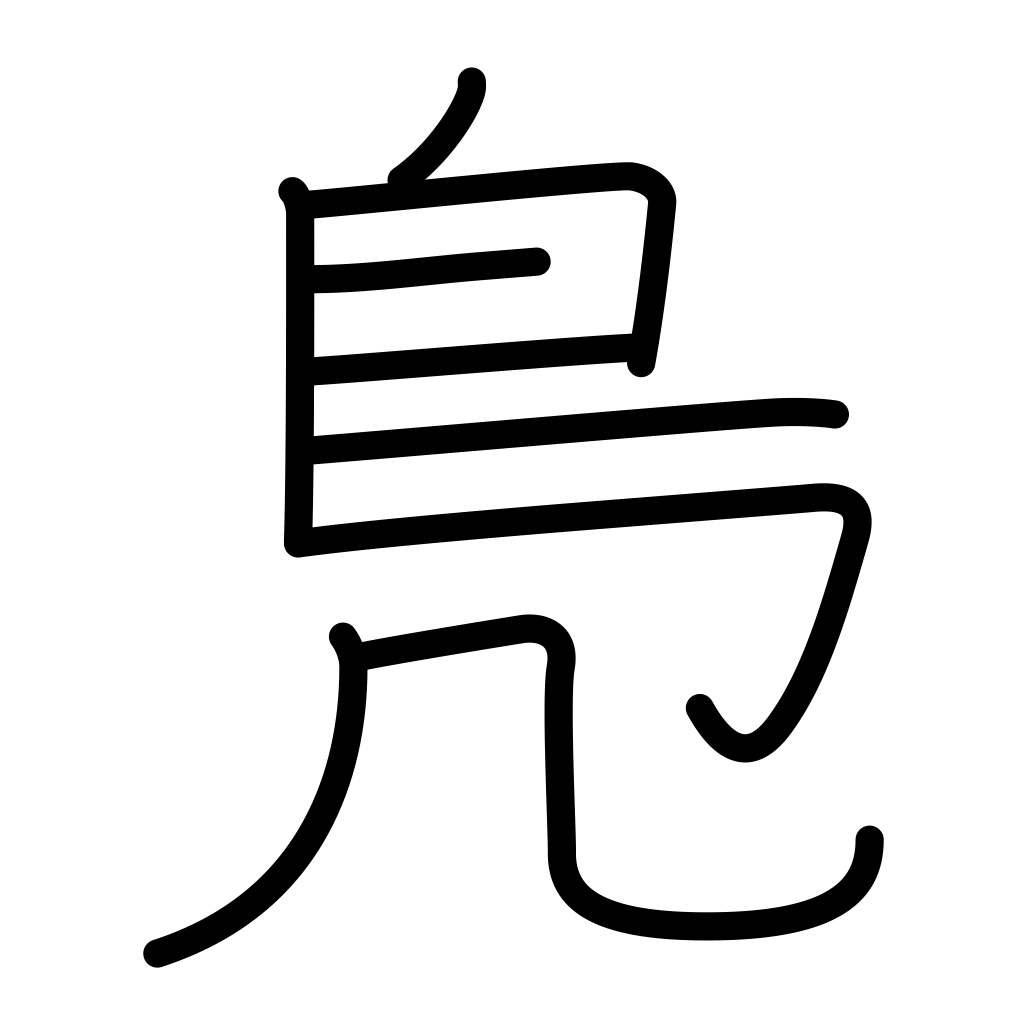
Meaning: wild duck, end, suffix